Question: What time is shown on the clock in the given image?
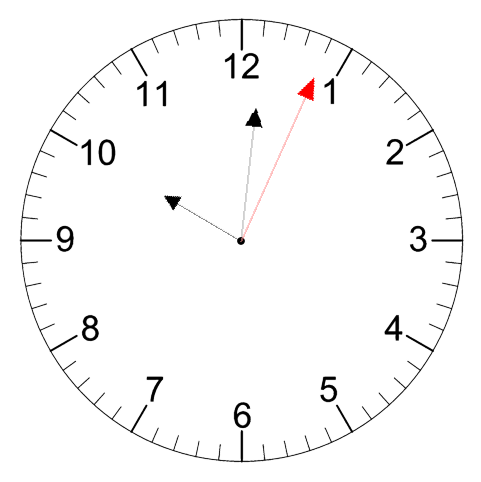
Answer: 10:01:04